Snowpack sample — Snodgrass Mountain, Crested Butte, Colorado (2/4/25, 12:06 PM MST)
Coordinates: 38.923, -106.968
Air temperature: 35 °F
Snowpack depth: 80 cm
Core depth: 30 cm
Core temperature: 35.6 °F
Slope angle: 14°, slope face: 78°
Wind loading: low
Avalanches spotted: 0
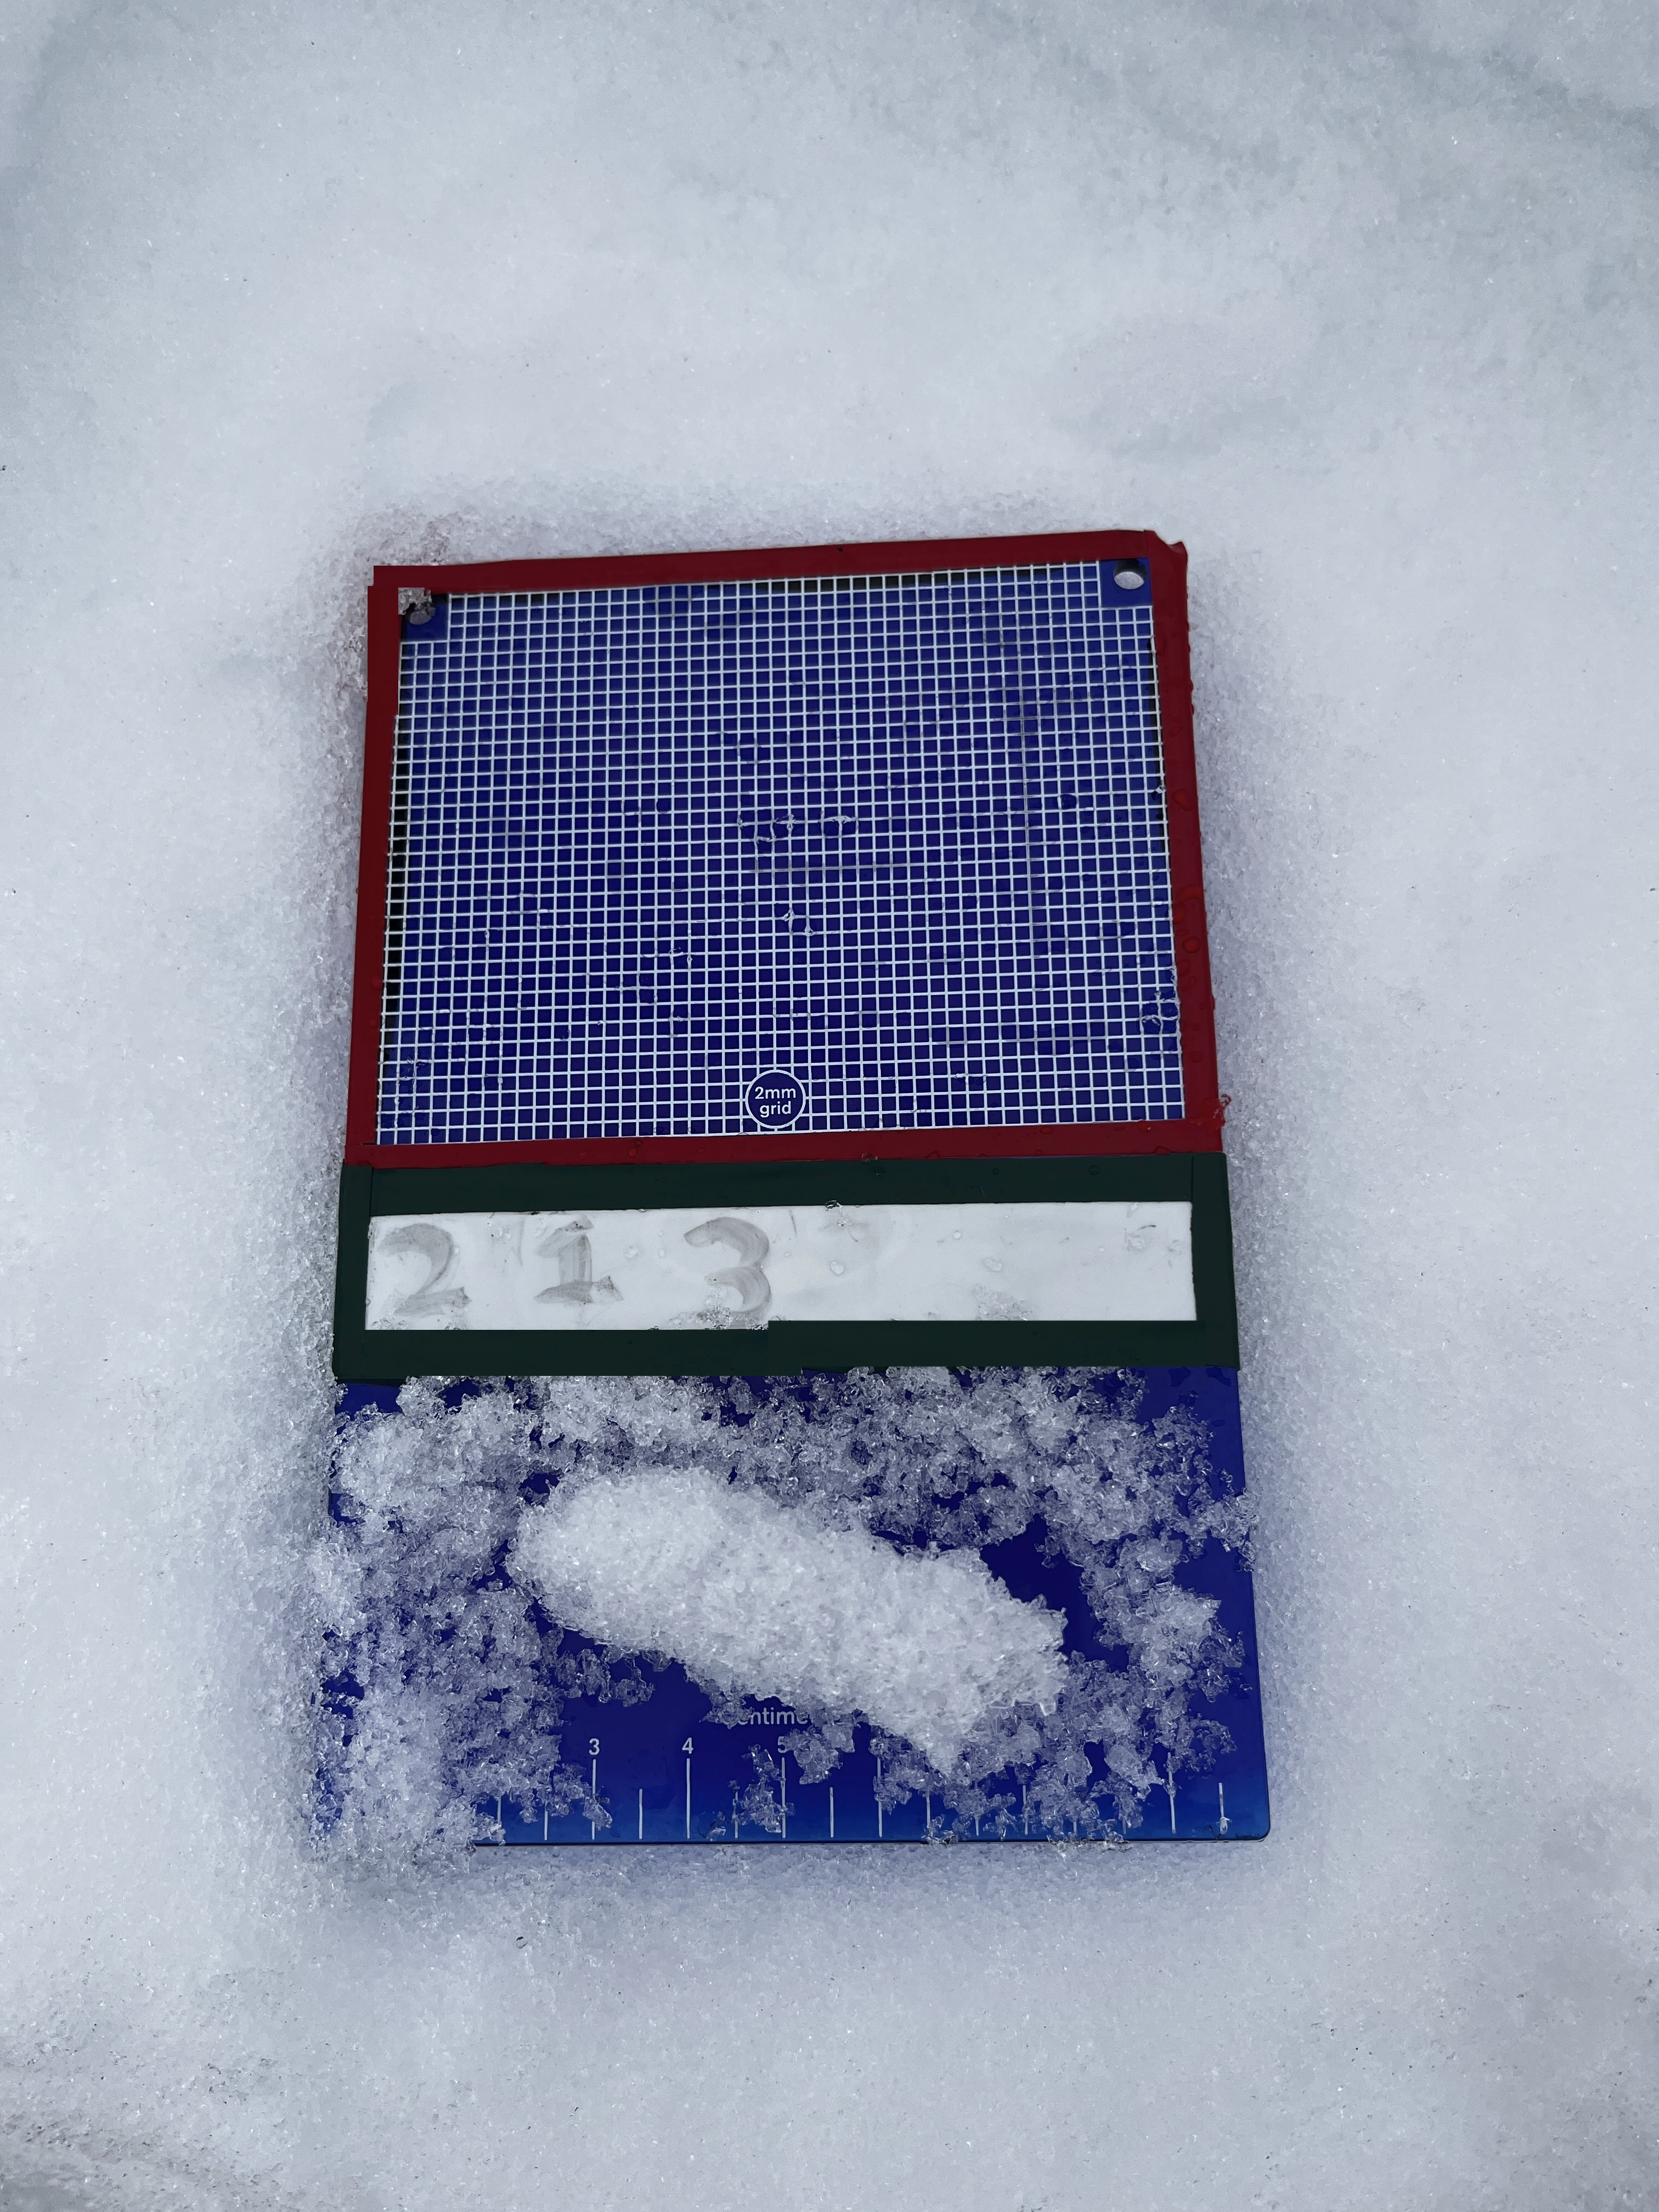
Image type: crystal_card
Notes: No avalanches nearby, unusually warm weather for the last month reported by residents, Collected 25 yards from treeline